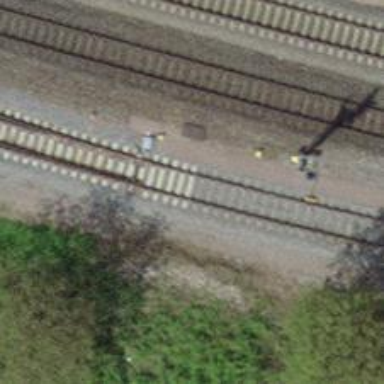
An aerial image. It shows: Railway switch.